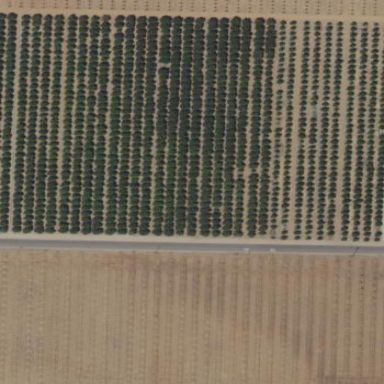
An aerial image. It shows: Orange orchard with beautiful orange trees.